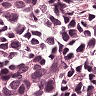
Metastatic tissue present: yes